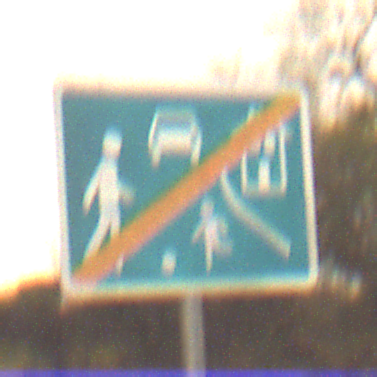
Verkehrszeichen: EndeVerkehrsberuhigterBereich
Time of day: Night
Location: Outdoor (Nature)
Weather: Clear
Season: NotSpecified
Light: Natural